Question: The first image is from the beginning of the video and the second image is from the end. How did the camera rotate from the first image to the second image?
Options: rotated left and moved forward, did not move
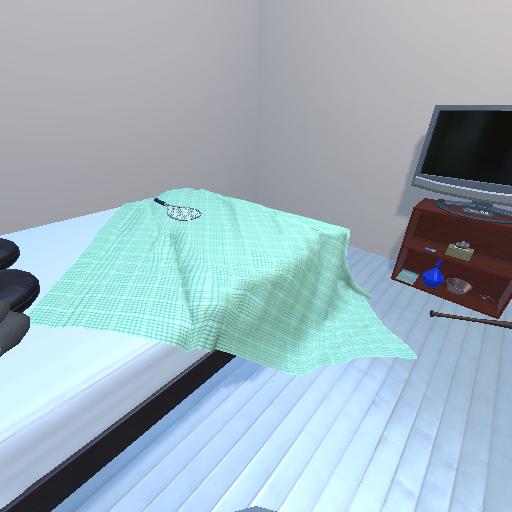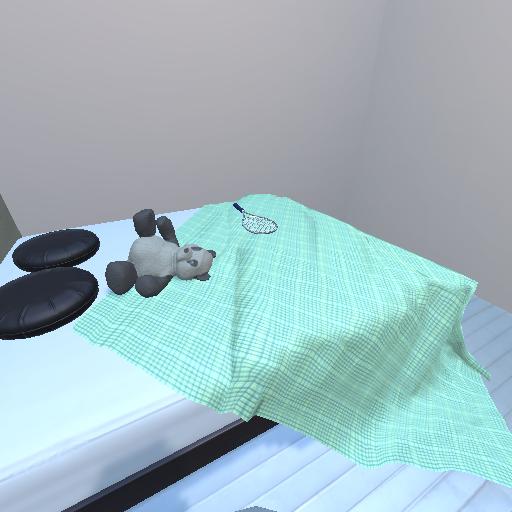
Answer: rotated left and moved forward